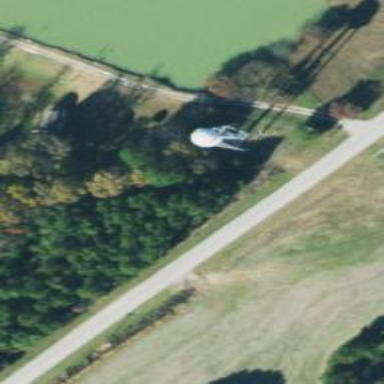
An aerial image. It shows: Water tower that is man-made.